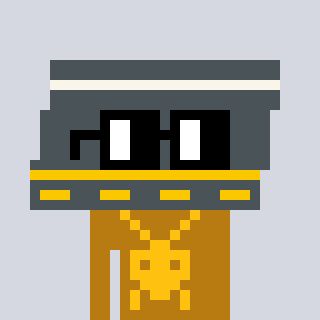
a pixel art character with square black glasses, a road-shaped head and a gold-colored body on a cool background